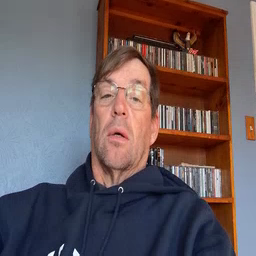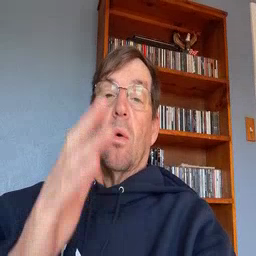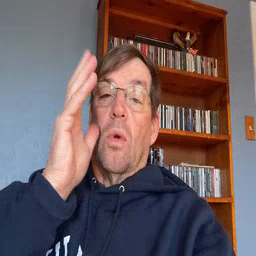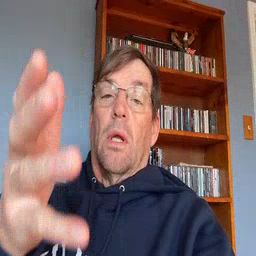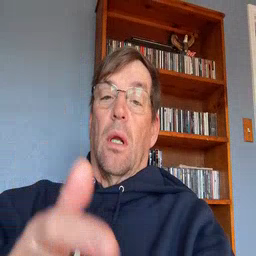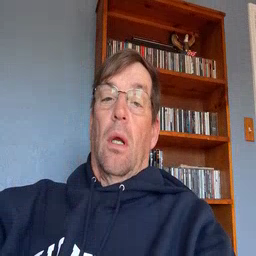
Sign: will